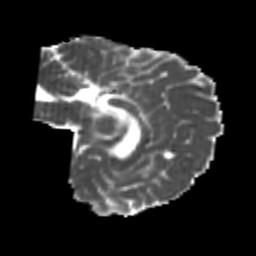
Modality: MD
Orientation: sagittal
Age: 20
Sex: male
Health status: healthy
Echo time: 0.074 s